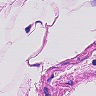
Metastatic tissue present: no